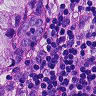
Metastatic tissue present: yes